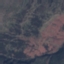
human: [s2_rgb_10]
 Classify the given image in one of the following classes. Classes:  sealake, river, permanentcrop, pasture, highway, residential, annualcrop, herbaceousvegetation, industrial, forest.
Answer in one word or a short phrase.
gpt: HerbaceousVegetation